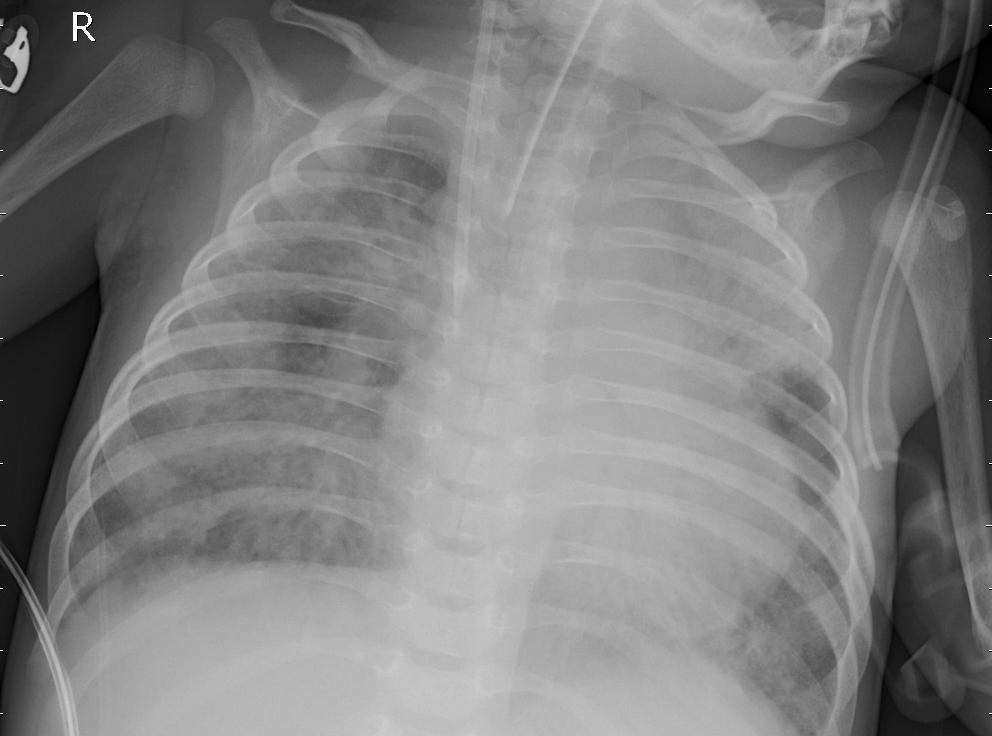
Diagnosis: PNEUMONIA